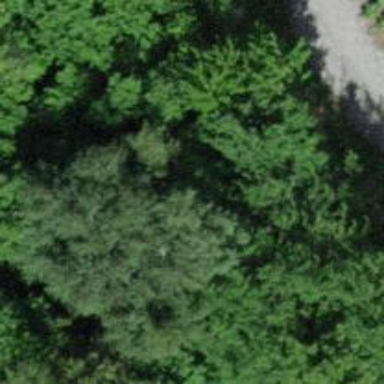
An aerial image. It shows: Gravel path.